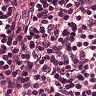
Metastatic tissue present: no